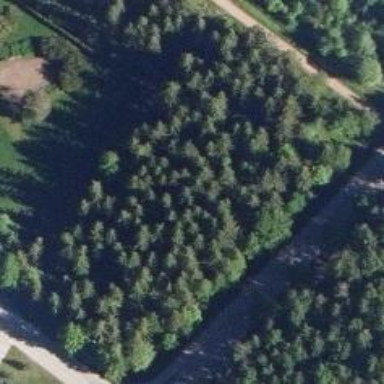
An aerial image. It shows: Needle-leaved woodland.